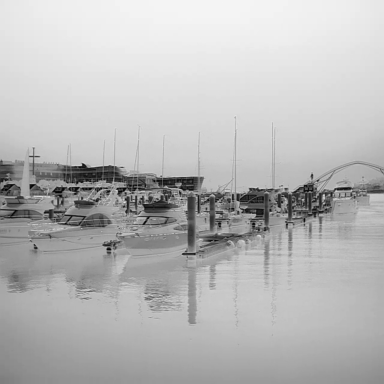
There are six canoes in the infrared image.